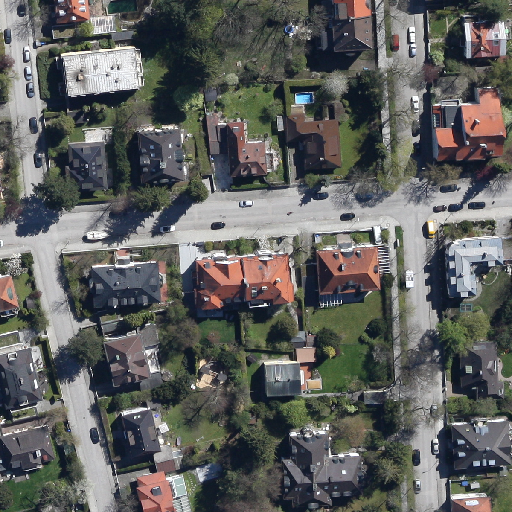
Referring expression: car